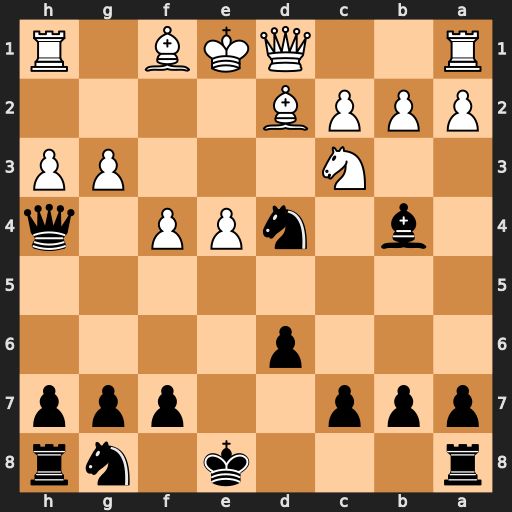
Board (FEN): r3k1nr/ppp2ppp/3p4/8/1b1nPP1q/2N3PP/PPPB4/R2QKB1R
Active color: b
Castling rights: KQkq
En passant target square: -
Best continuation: Qxg3#